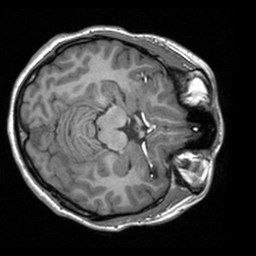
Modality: T1w
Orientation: axial
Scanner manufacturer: siemens
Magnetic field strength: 3 T
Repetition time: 1.9 s
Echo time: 0.00226 s